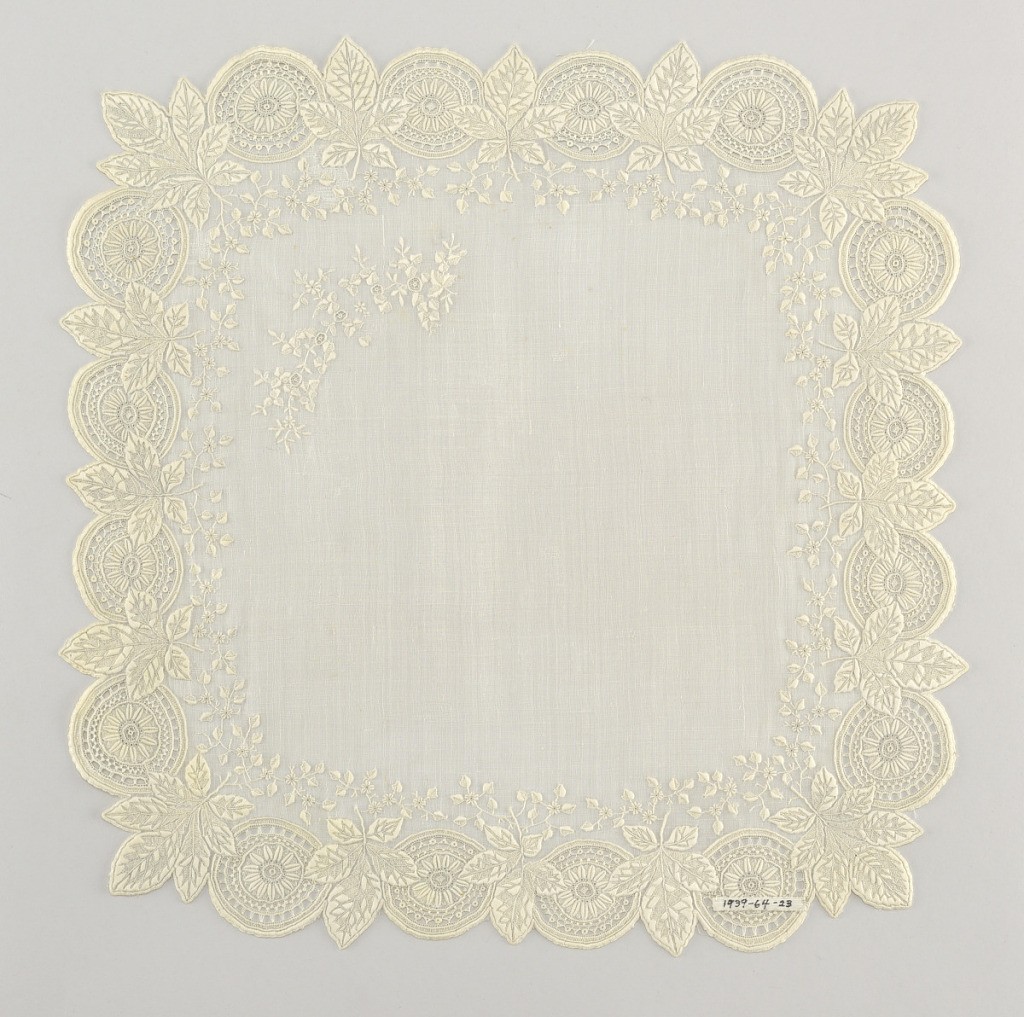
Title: Handkerchief
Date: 19th century
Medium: linen, cotton Technique: embroidered
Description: Linen handkerchief with embroidered floral band and border of leaves and wheels alternating.